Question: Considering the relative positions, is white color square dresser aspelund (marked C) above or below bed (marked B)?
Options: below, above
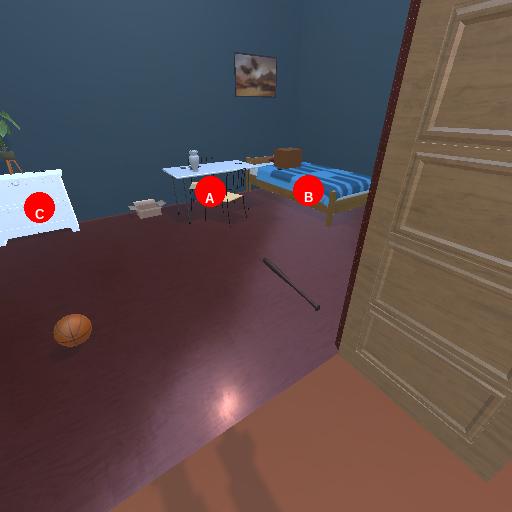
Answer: below